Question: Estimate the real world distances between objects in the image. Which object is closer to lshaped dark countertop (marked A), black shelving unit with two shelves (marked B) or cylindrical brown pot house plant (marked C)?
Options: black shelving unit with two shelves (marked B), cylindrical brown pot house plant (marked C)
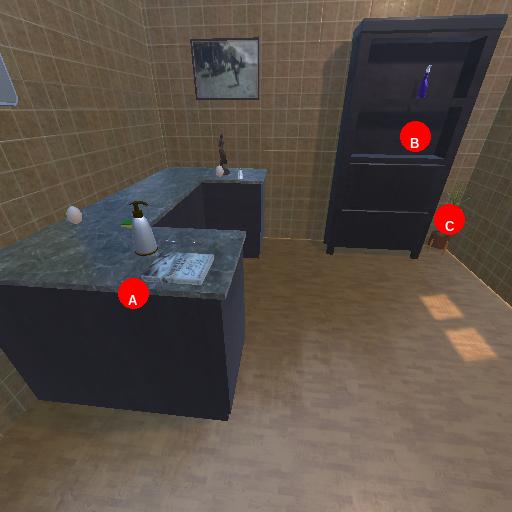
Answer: black shelving unit with two shelves (marked B)